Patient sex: F
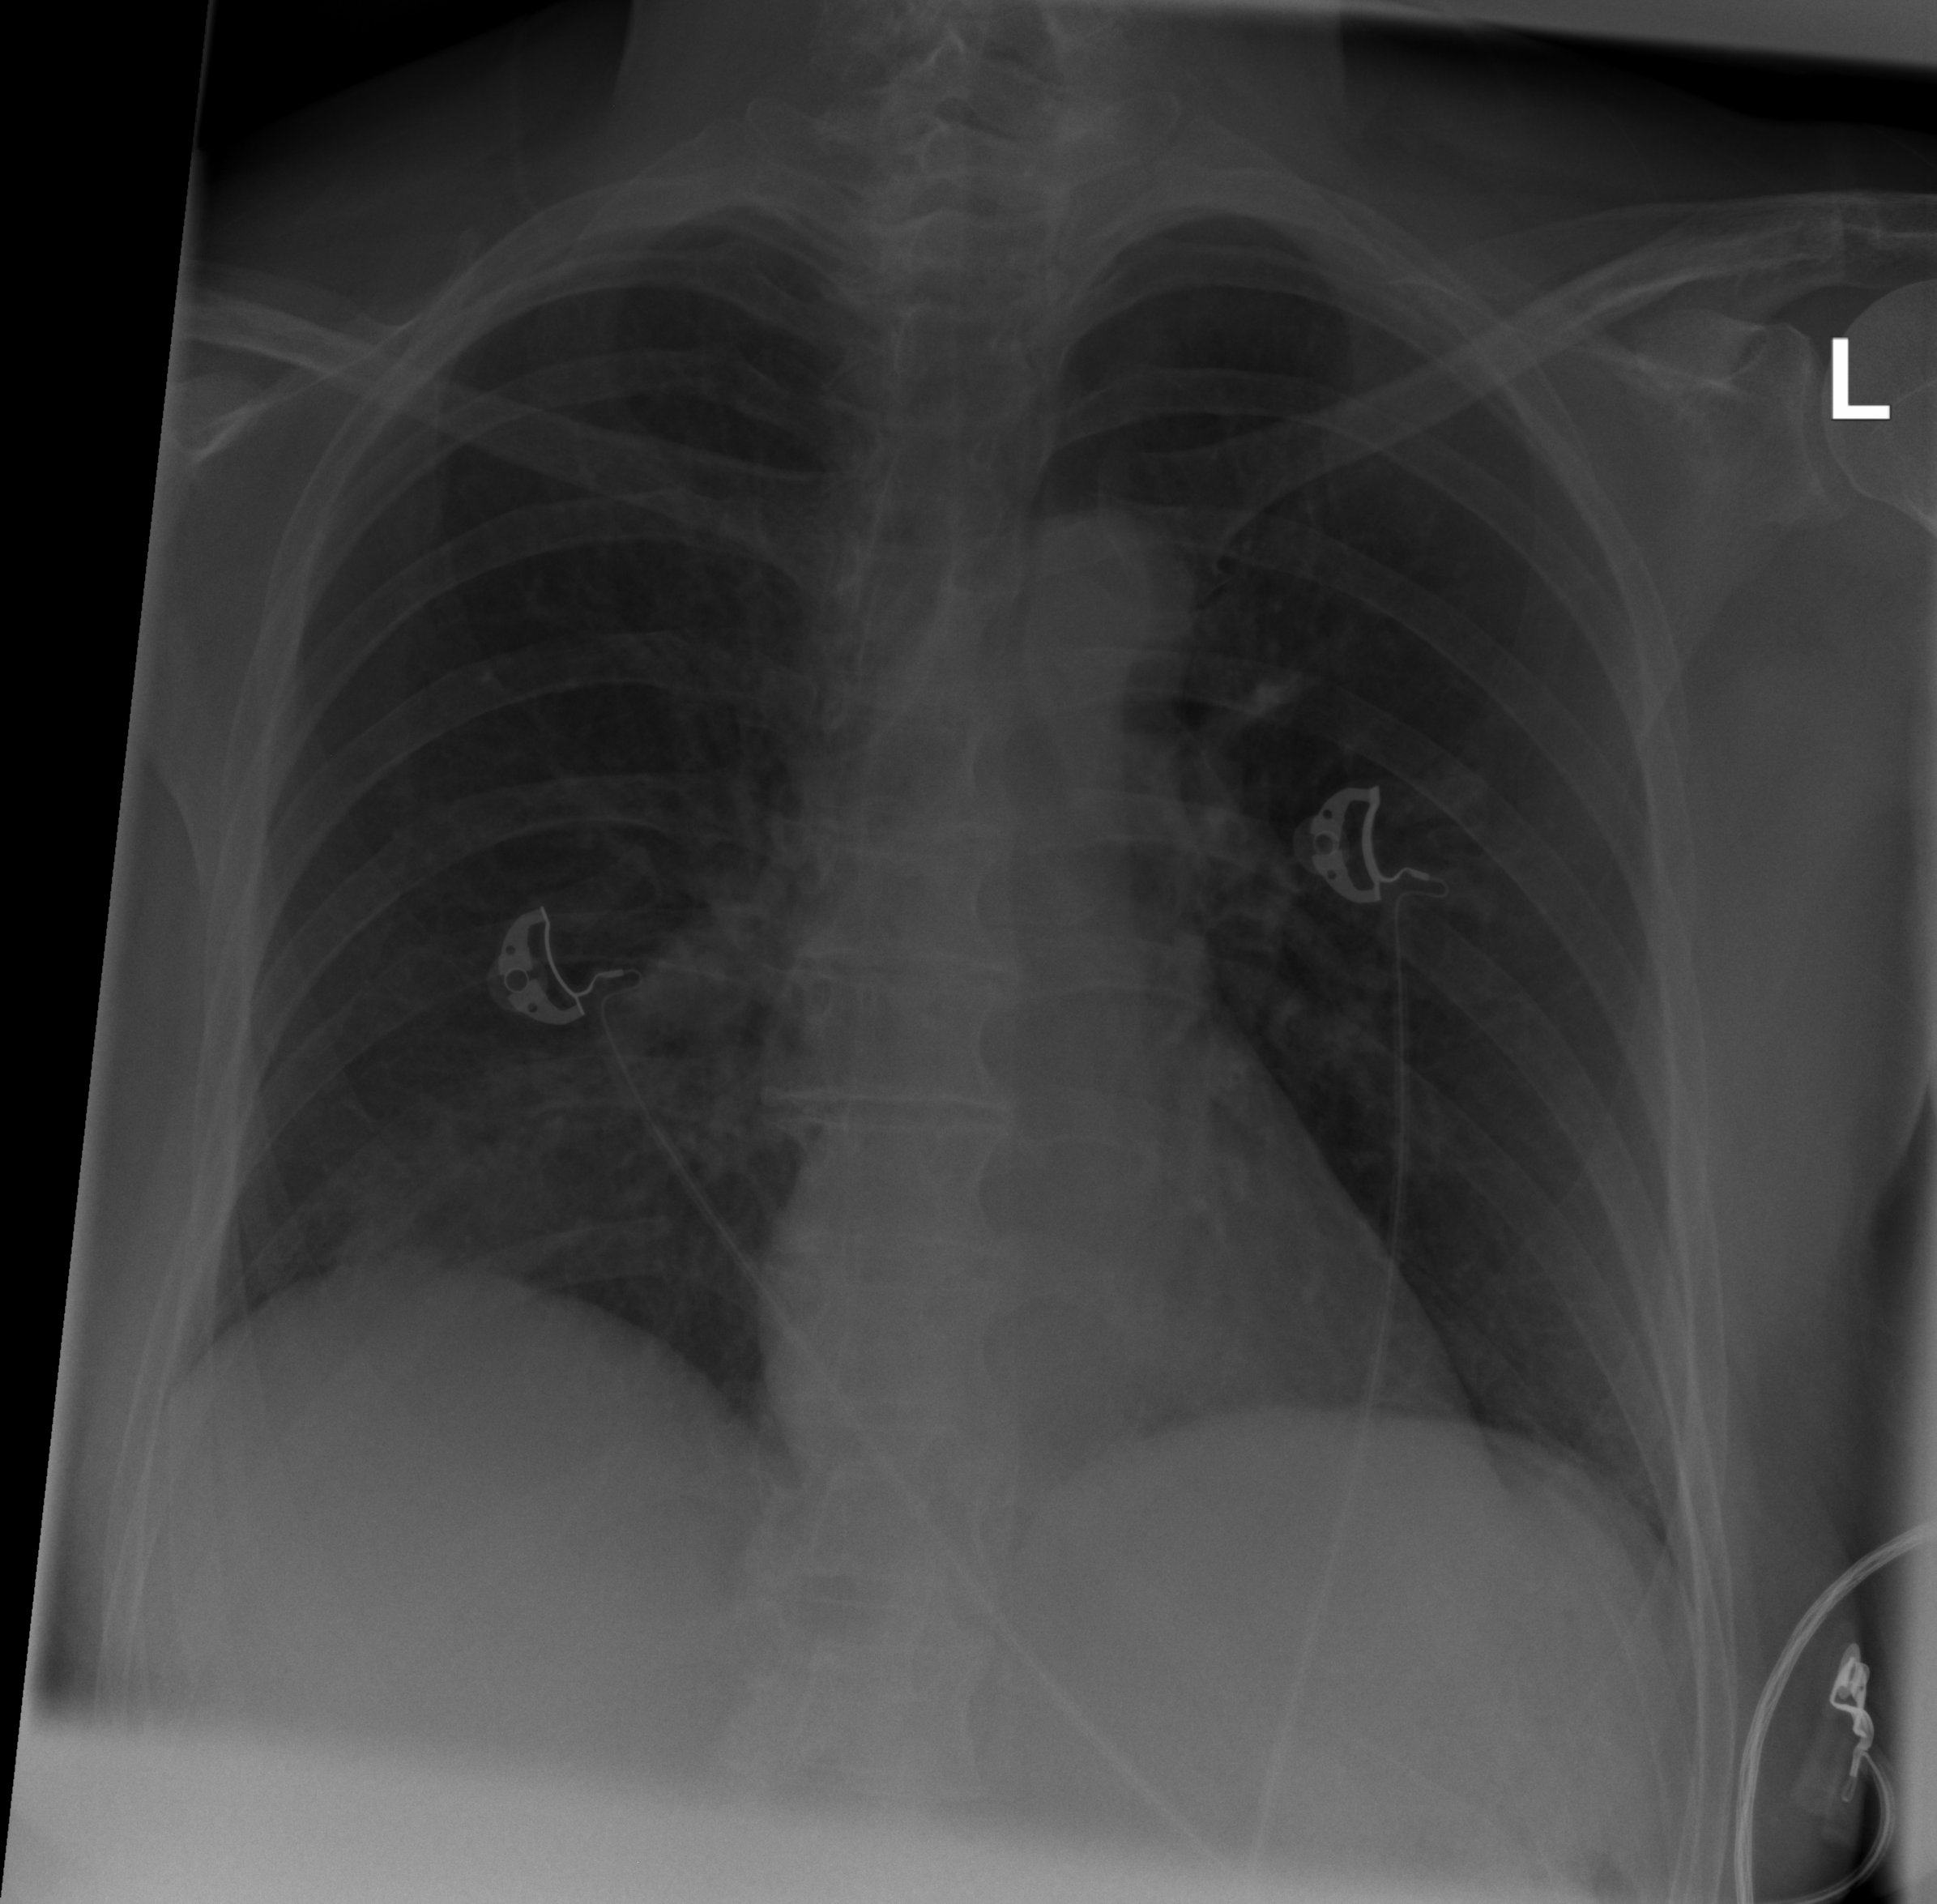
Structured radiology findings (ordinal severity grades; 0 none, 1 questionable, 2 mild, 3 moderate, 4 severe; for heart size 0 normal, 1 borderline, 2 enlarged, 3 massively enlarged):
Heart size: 0
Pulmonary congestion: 0
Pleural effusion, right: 0
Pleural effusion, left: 0
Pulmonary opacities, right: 3
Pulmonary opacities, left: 0
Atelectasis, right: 2
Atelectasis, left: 0